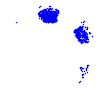
Particle: electron